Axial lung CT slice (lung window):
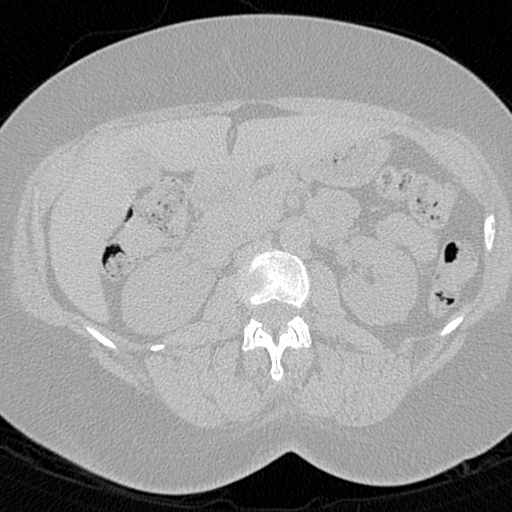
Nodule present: no